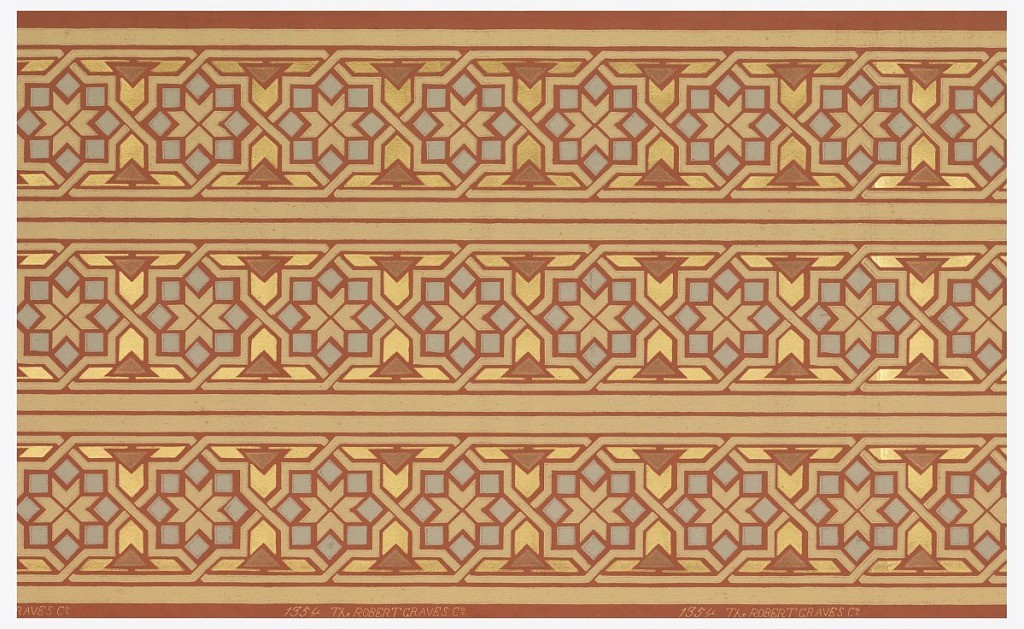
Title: Moorish
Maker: Robert Graves Co., New York, New York
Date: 1875–1906
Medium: Machine-printed paper
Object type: Border
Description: Printed three across: repeating eight-pointed star motifs, printed in pastel shades of blue and yellow and metallic gold and copper. Printed in selvedge: "Robert Graves Co. 1354".